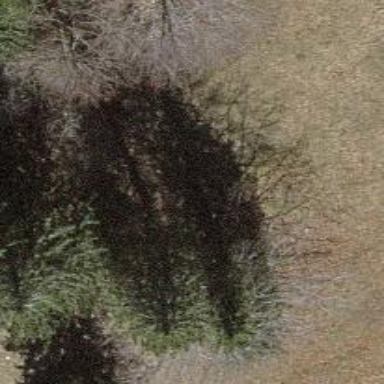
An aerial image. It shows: Needle-leaved tree in natural setting.